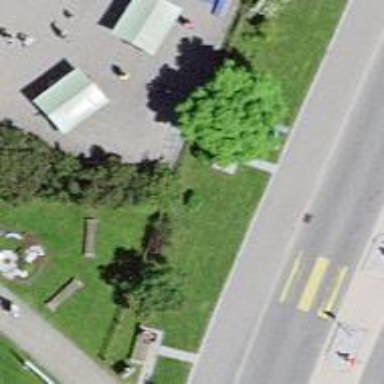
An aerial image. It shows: Bench for seating.